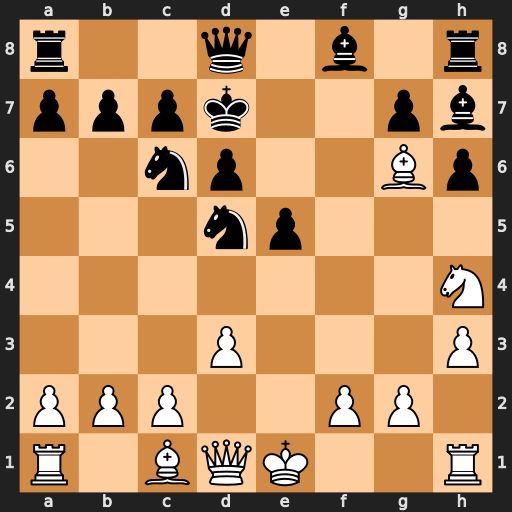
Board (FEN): r2q1b1r/pppk2pb/2np2Bp/3np3/7N/3P3P/PPP2PP1/R1BQK2R
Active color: w
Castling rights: KQ
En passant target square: -
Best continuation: Qg4+ Ke7 Nf5+ Kf6 Nxh6